Aerial crown-view tile of a tropical tree (Barro Colorado Island, Panama), acquired 20240918:
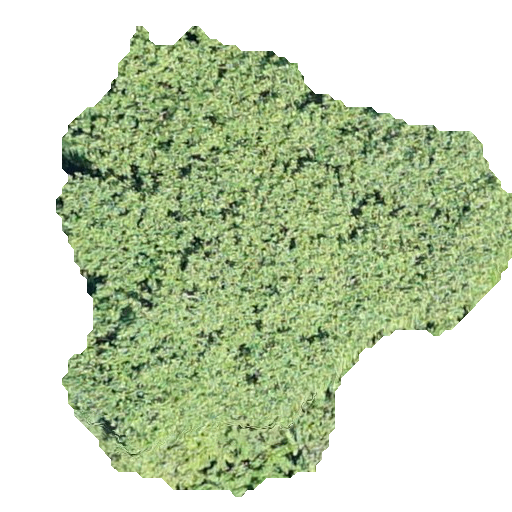
Species: Hieronyma alchorneoides
GBIF accepted scientific name: Hieronyma alchorneoides
Crown area: 221.341 m²